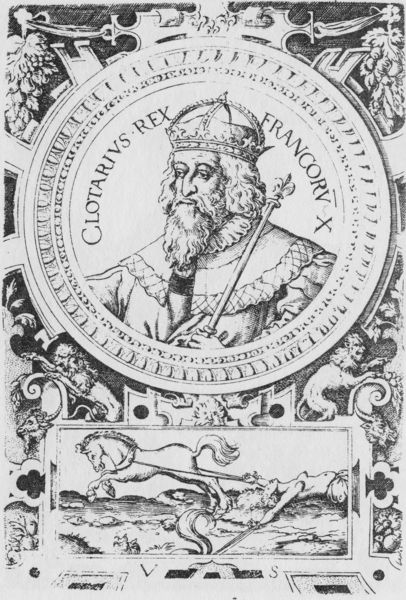
Titel: Bildnis von König Chlothar II von Frankreich
Künstler: Virgil Solis
Institution: (Seriendruck)
Schlagwörter: kopf, laub, mann, nackt, umhang, weiß, blumen, busen, frau, grau, mund, nase, schwarz, skizze, zeichnung, blick, tiere, ornament, alt, bart, augen, gesicht, hinrichtung, kragen, lang, leiche, rahmen, vollbart, bild, bildnis, portrait, porträt, auge, gewand, haare, mantel, krone, locken, kreis, pferd, reiter, rund, tondo, früchte, trauben, sprung, zügel, schrift, man, stab, acker, grafik, graphik, rind, ziehen, rand, figuren, bischof, kaiser, könig, kartusche, inschrift, ornamente, verzierung, robe, nackte, medaillon, stern, druck, schwarzweiss, radierung, stich, hakennase, schwert, text, kreise, herrscher, lilie, schimmel, deckblatt, fries, schnörkel, halbprofil, löwen, voluten, medallion, pfer, weißw, löwe, siegel, wandbild, kupferstich, gaul, zepter, szepter, münze, latein, urteil, frontispiz, folter, vierteilen, seriendruck, ornamnete, vierteilung, franken, rex, rollwerk, grauen, chlodwig, backt, lothar, franke, clotarius, regis, gevierteilt, clotarius rex, pfügen, francorv